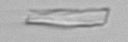
Label: detritus_transparent